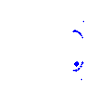
Particle: kaon